Field crop: maize
Growth stage: 2
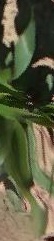
Species: maize